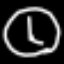
Label: clock